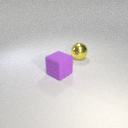
large purple rubber cube to the left of large yellow metal sphere